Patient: sex M, age 74
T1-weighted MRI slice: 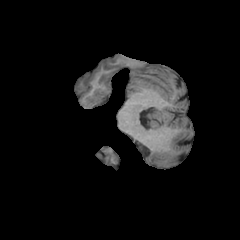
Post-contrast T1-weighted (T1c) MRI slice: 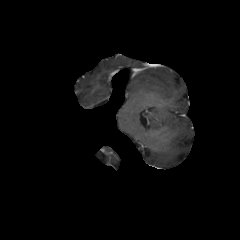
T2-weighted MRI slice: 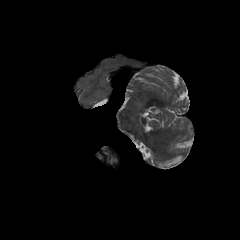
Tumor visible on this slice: no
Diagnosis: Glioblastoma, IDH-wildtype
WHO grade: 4